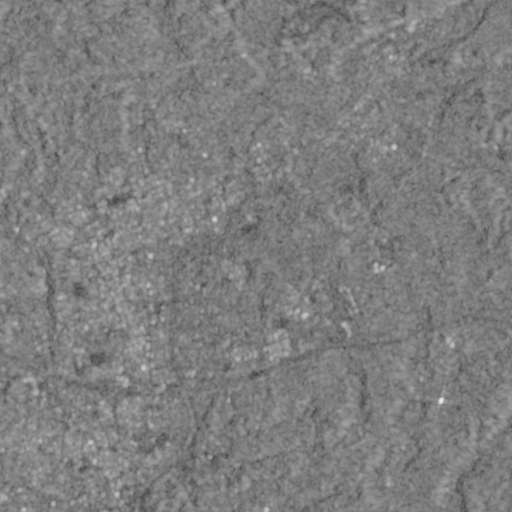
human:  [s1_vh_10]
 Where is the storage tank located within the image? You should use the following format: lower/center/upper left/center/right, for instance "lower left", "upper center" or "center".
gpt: The storage tank is located in the center of the image.
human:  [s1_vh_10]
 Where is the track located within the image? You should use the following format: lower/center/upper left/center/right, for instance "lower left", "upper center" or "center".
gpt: The track is located in the lower left of the image.
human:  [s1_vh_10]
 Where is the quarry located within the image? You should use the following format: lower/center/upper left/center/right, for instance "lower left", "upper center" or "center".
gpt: There is no quarry in the image.

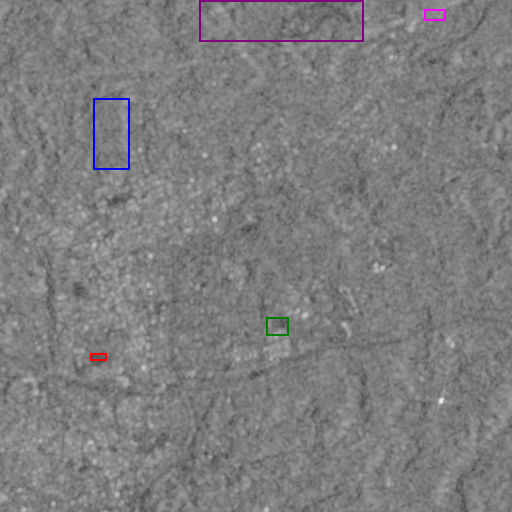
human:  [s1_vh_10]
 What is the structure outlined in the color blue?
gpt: The structure outlined in blue is a crop field.
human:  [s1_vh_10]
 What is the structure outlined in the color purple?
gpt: The structure outlined in purple is a park.
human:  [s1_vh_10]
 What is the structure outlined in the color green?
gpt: The structure outlined in green is a parking lot.
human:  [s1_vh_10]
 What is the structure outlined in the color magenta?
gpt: The structure outlined in magenta is a power substation.
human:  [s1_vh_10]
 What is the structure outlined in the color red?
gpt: The structure outlined in red is a track.
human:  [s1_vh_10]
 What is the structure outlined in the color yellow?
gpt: There is no yellow outline.